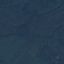
Land use / land cover: Forest